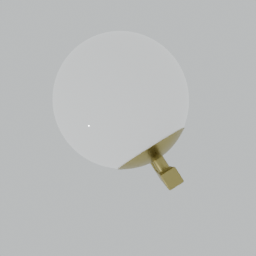
Label: lighting